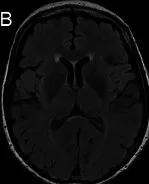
Axial Brain MRI sequences after treatment. FLAIR.
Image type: radiology (mri)